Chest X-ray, PA view. Patient: 60 years old, sex M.
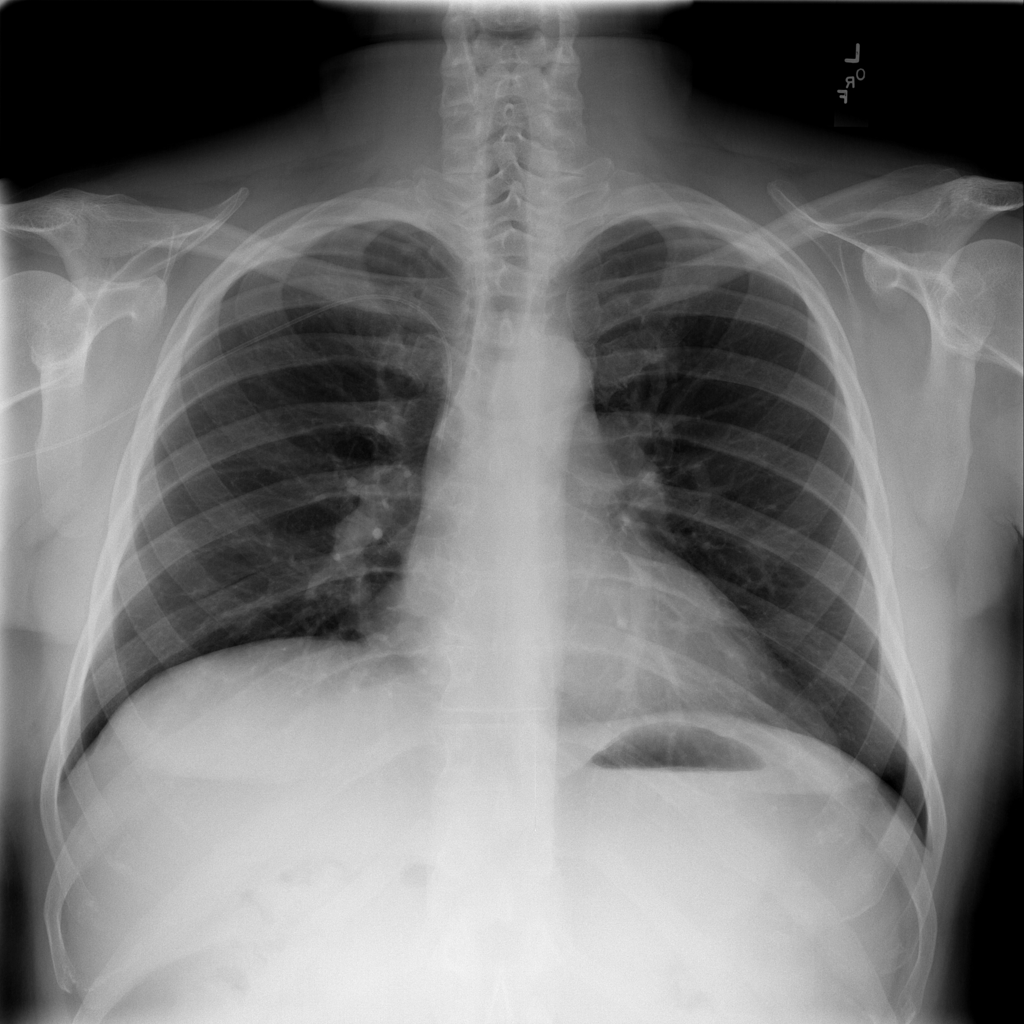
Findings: No Finding